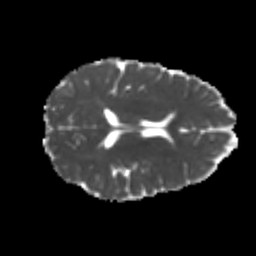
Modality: MD
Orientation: axial
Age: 21
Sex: female
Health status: healthy
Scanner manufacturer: philips
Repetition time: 7.475 s
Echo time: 0.08753 s